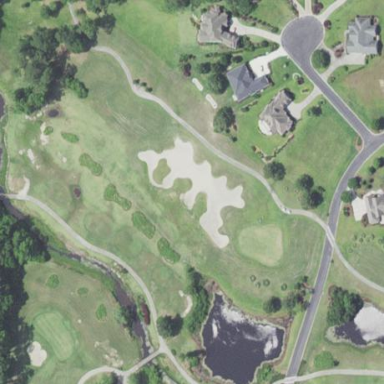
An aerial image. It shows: Sandy area is golf bunker.